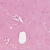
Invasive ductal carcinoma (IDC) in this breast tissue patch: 0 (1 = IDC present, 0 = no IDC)